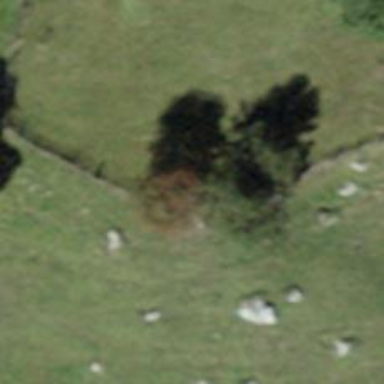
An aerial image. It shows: Needle-leaved tree in nature.